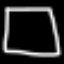
Label: square